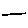
Label: line